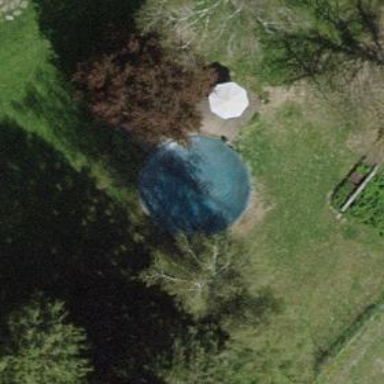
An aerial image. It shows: Swimming pool located in leisure land.